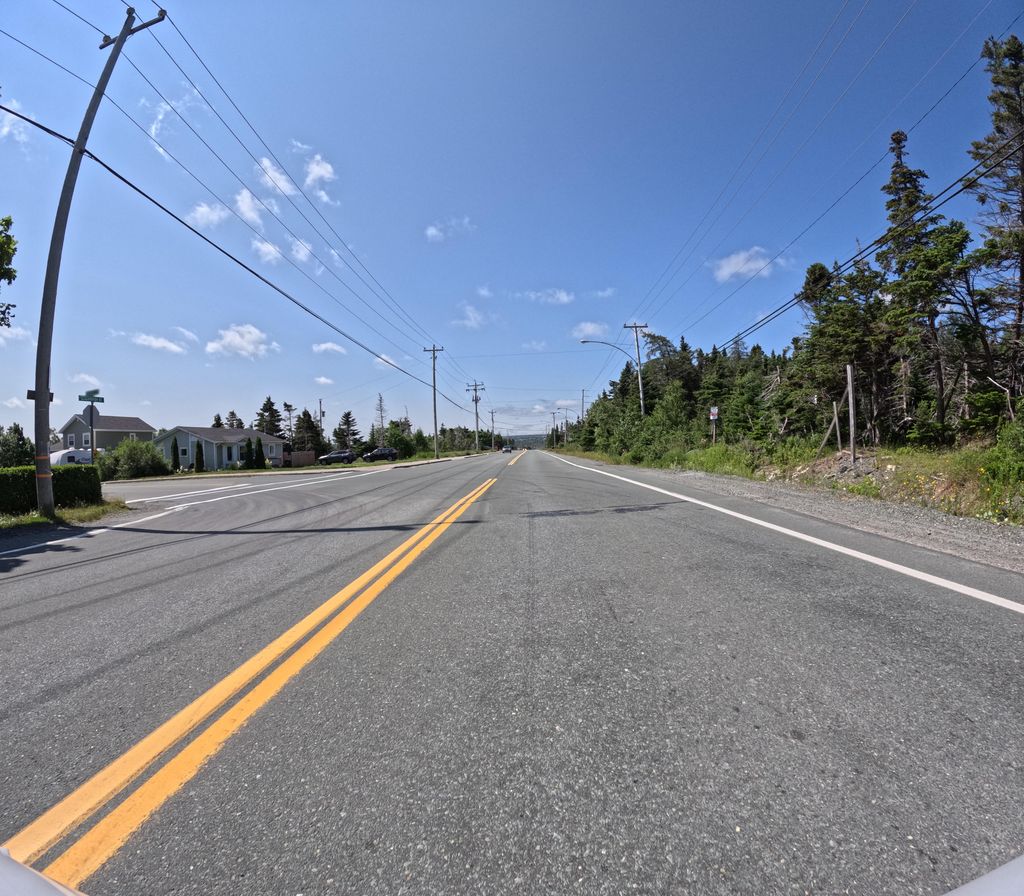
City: st_johns